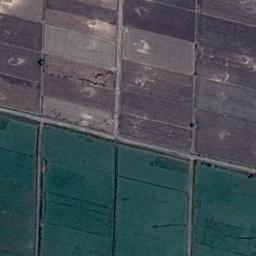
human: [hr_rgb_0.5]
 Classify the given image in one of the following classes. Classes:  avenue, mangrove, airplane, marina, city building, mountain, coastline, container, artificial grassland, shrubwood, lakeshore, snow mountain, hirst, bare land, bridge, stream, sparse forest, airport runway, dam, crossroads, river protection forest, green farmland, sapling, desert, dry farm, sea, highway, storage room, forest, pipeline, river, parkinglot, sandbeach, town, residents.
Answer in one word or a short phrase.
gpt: green farmland